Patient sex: F
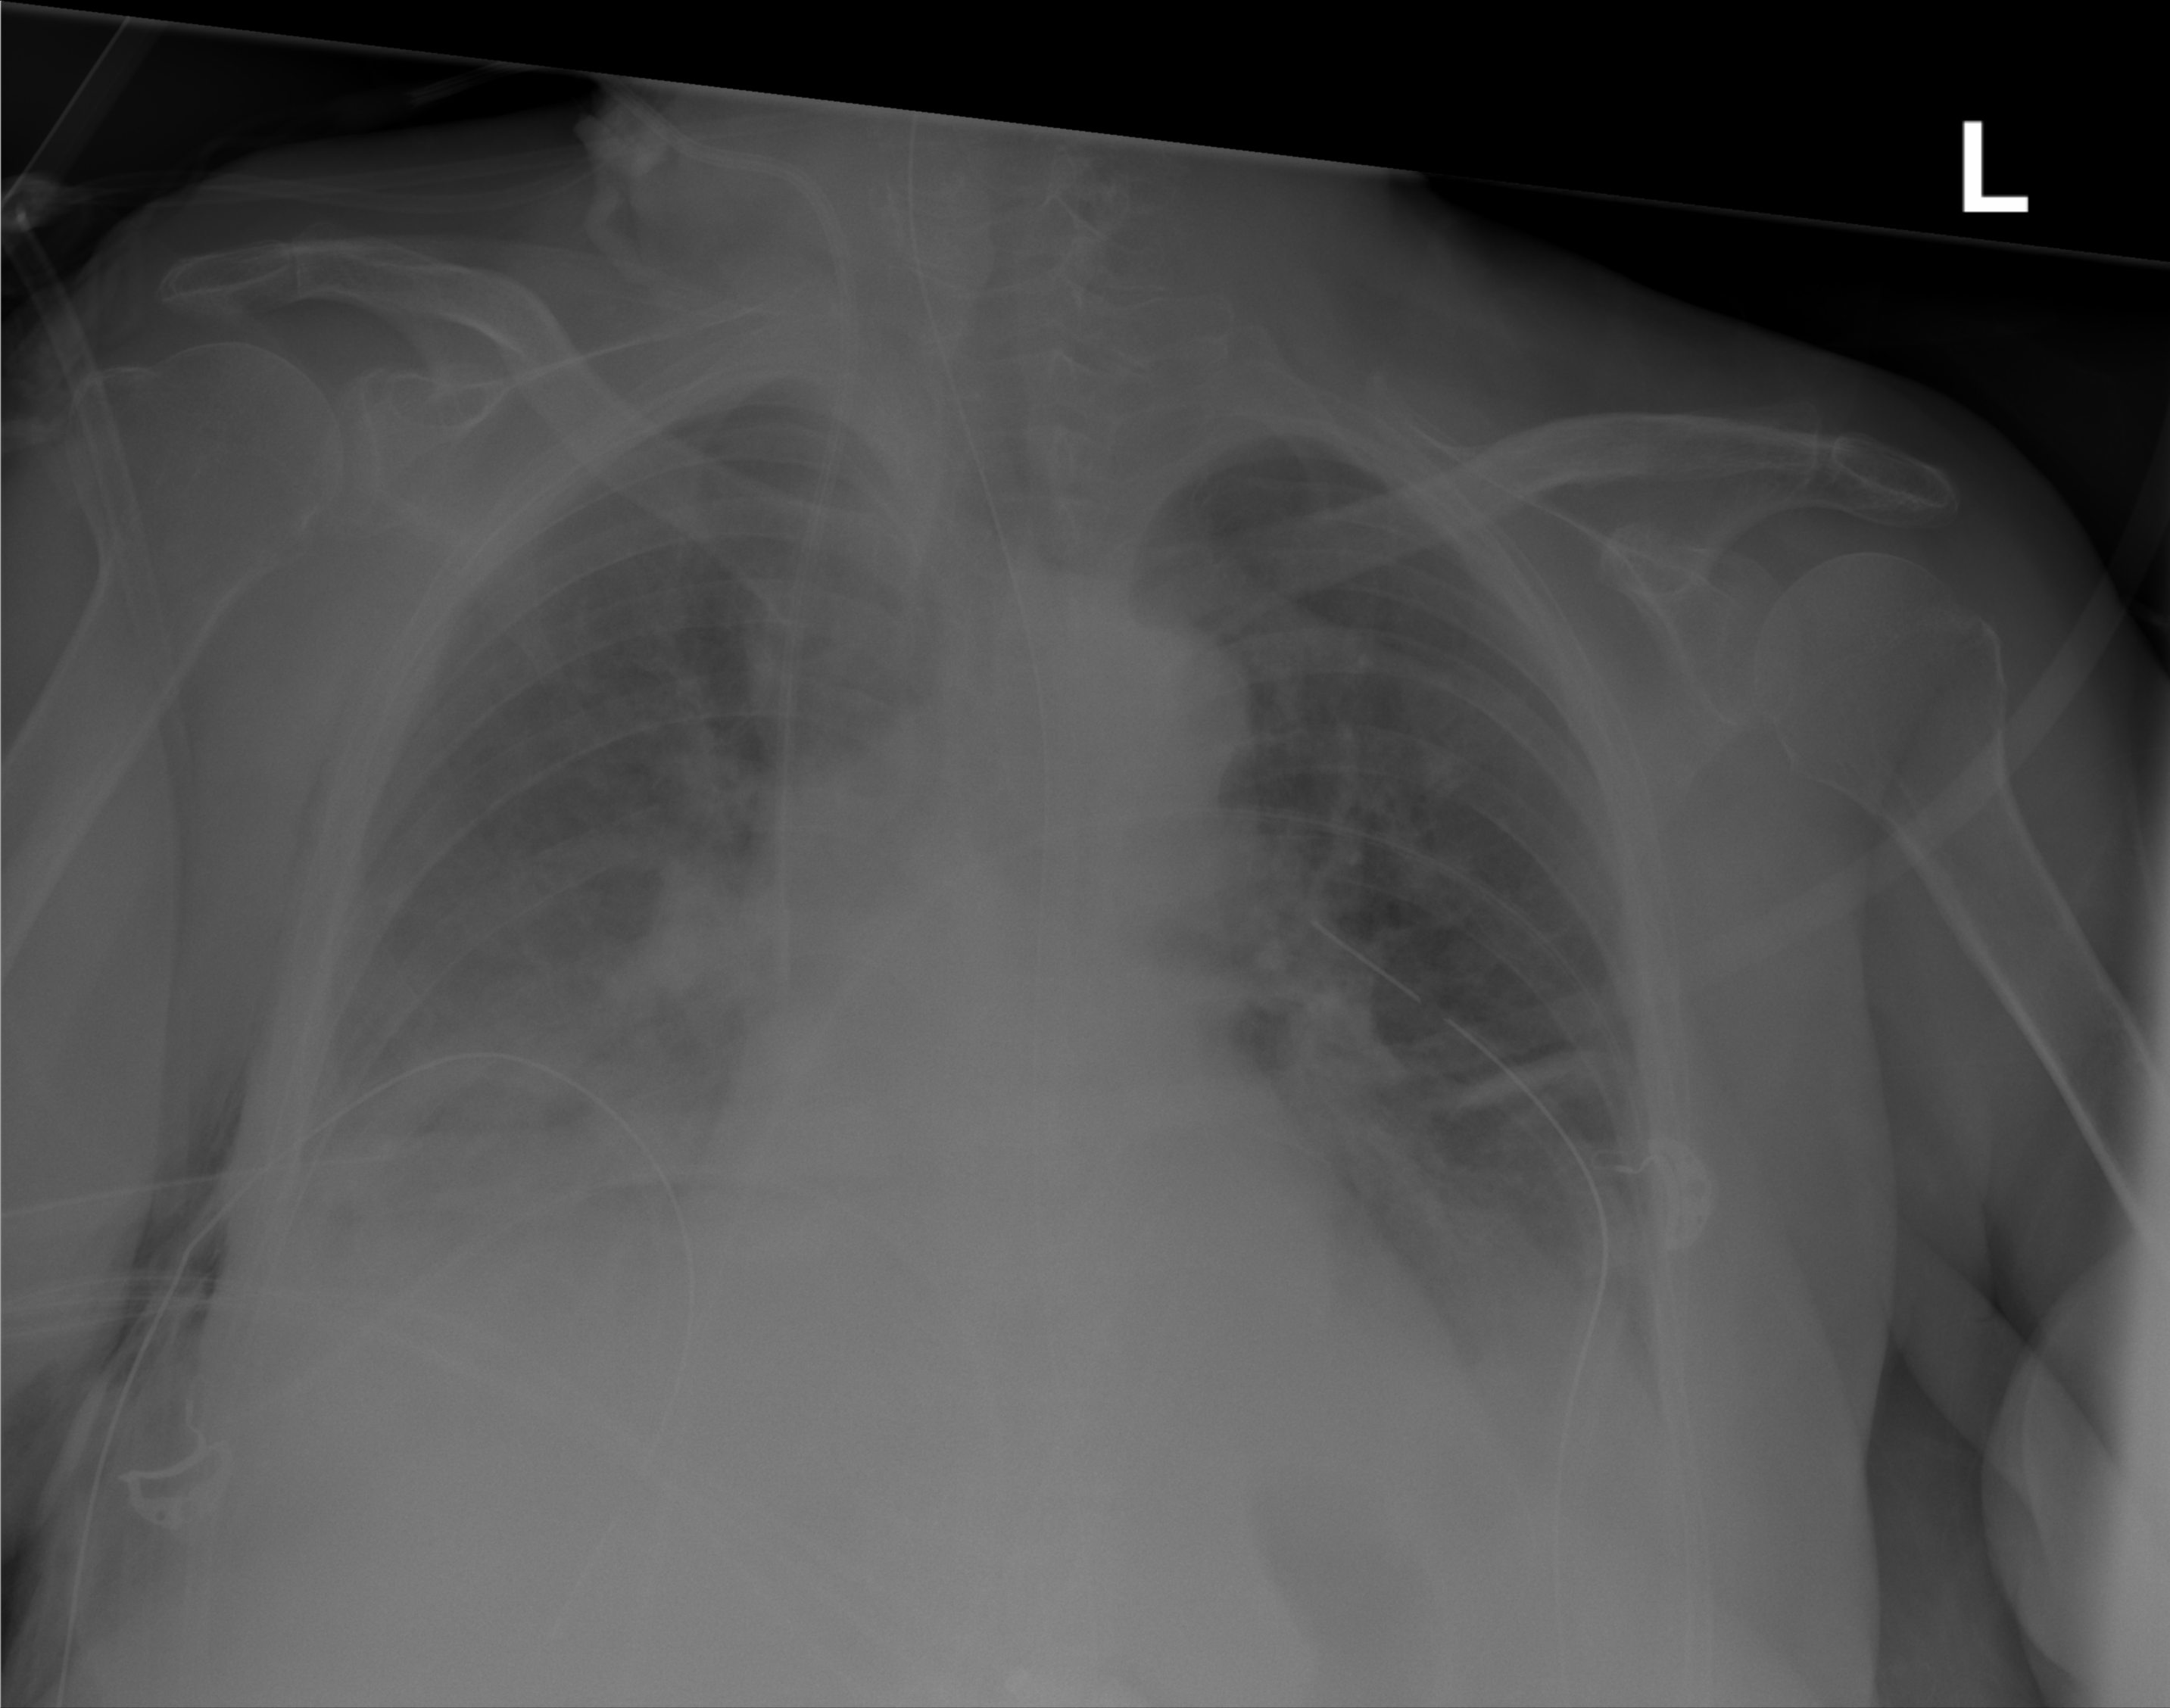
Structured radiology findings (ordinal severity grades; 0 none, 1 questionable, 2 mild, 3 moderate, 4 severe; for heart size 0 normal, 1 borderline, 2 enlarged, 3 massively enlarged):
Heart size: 0
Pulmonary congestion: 2
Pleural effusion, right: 2
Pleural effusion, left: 2
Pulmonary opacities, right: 2
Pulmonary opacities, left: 0
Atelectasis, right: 3
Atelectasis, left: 3